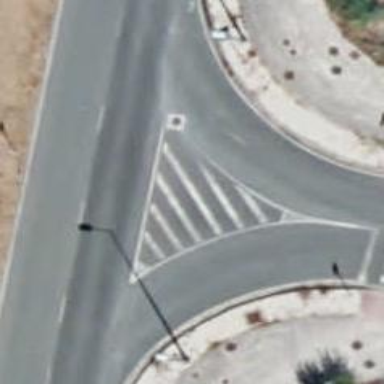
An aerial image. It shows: Road with "give way" sign.